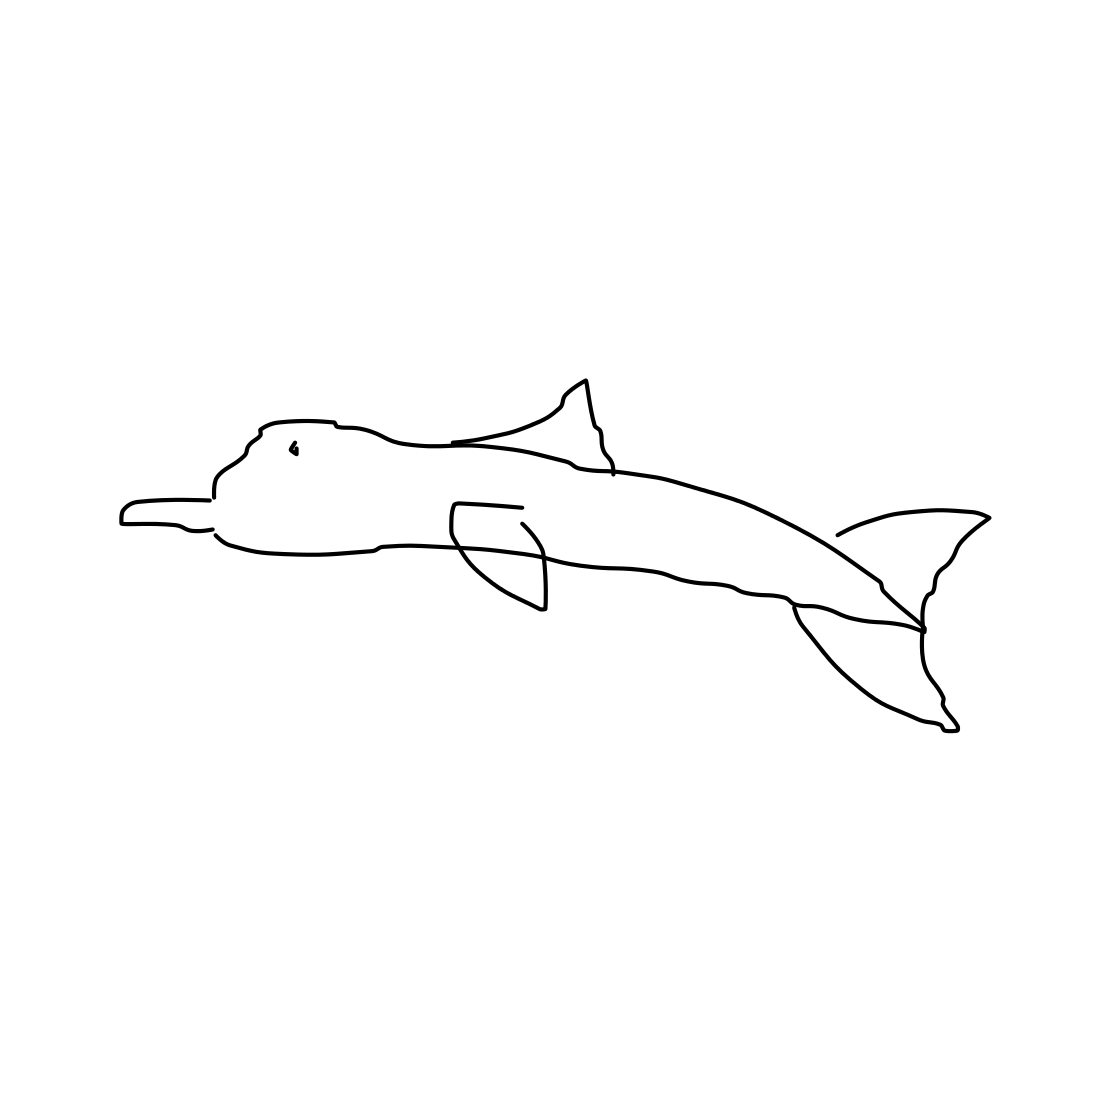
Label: dolphin